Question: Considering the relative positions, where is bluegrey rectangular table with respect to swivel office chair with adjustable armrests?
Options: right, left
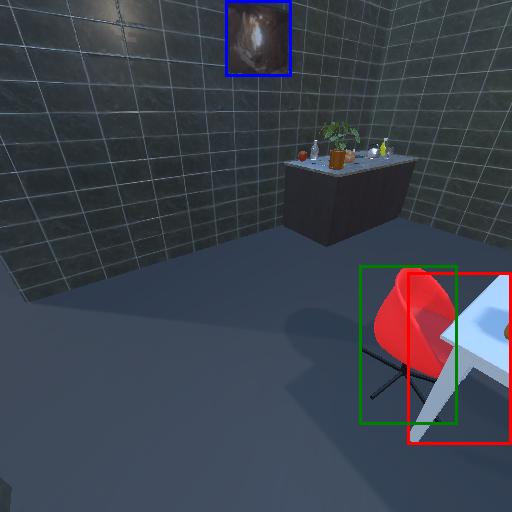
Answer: right